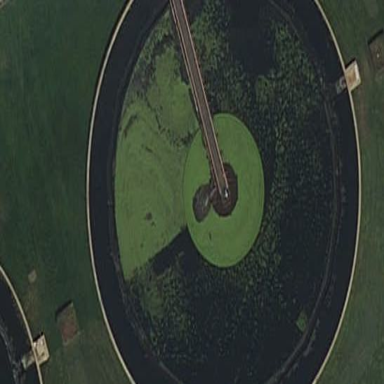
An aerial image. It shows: Image of wastewater.